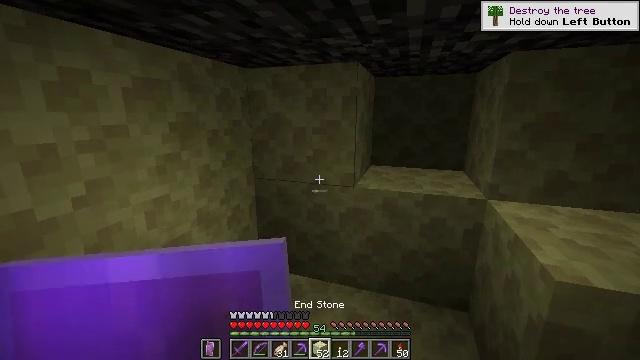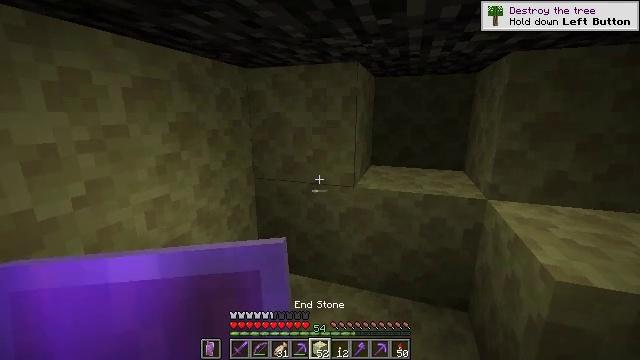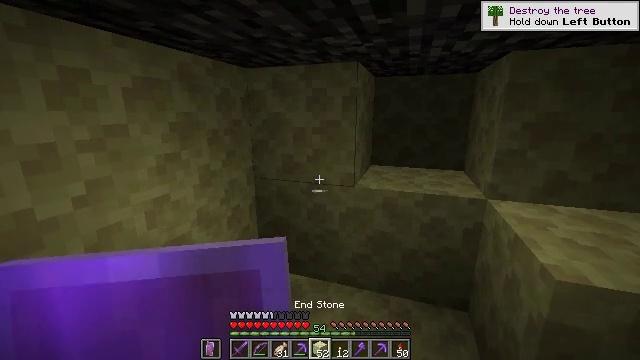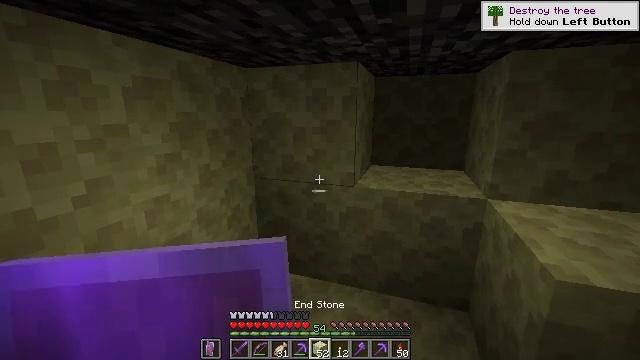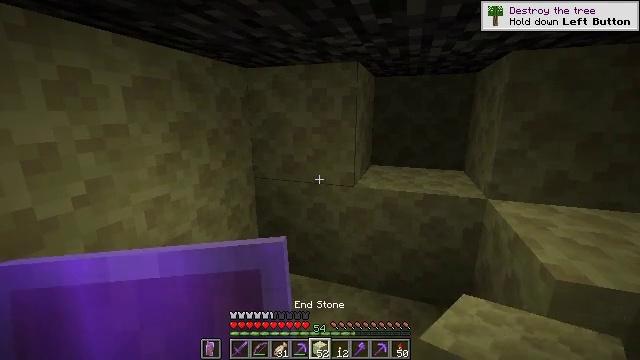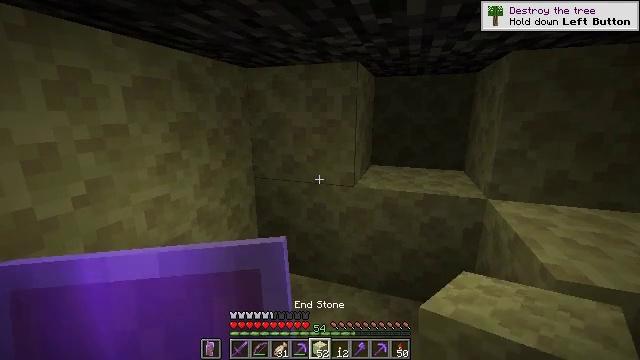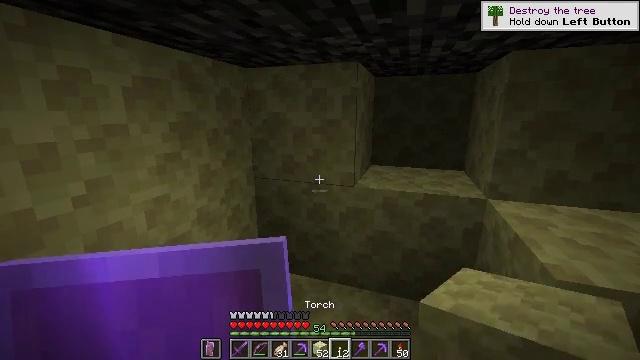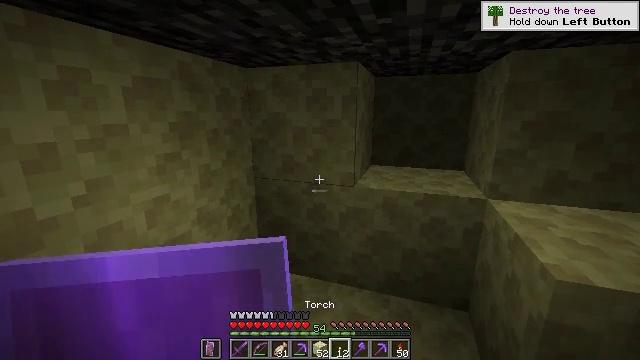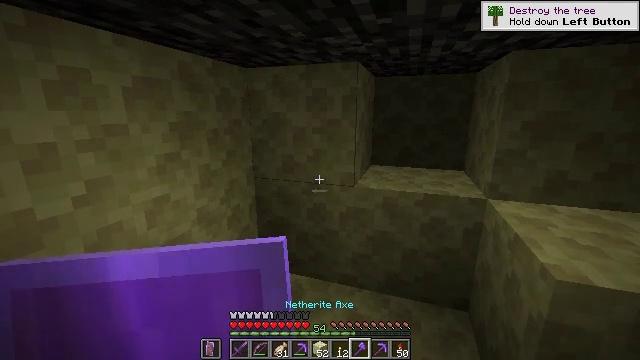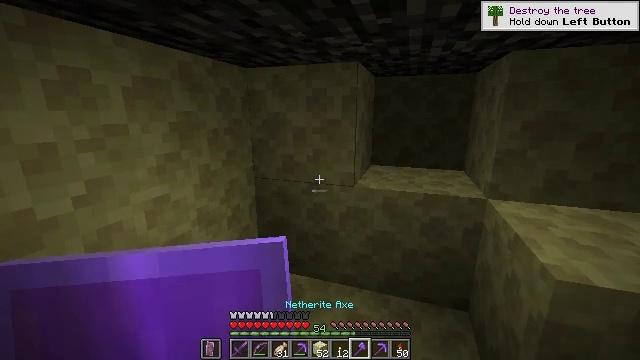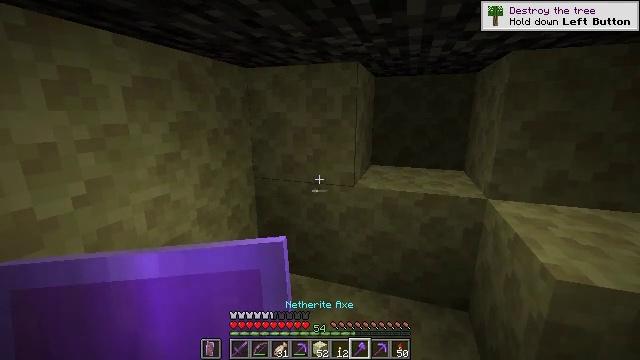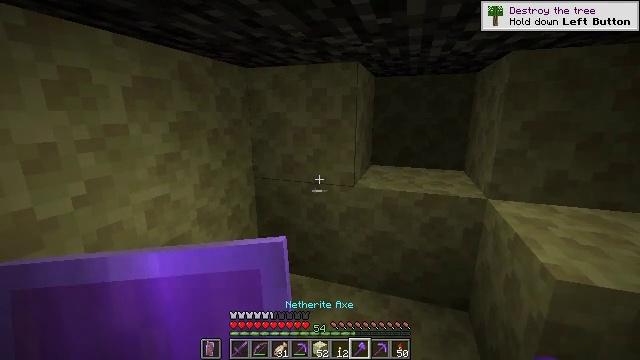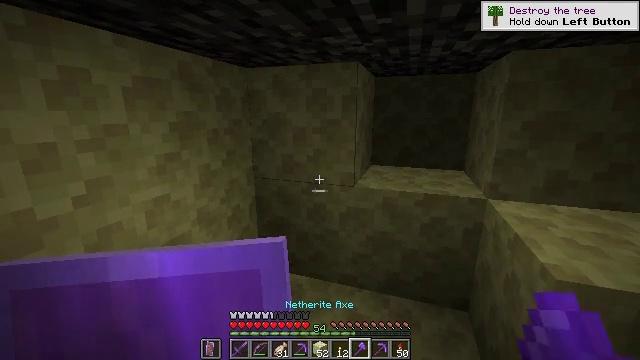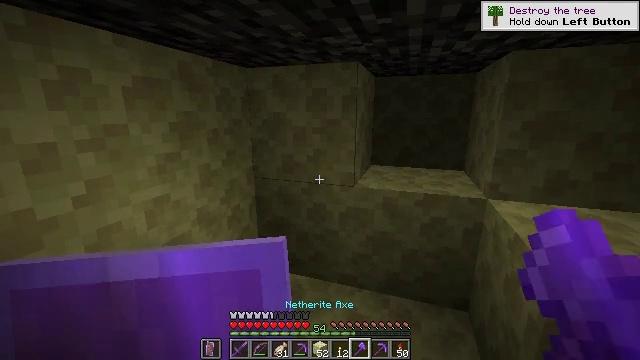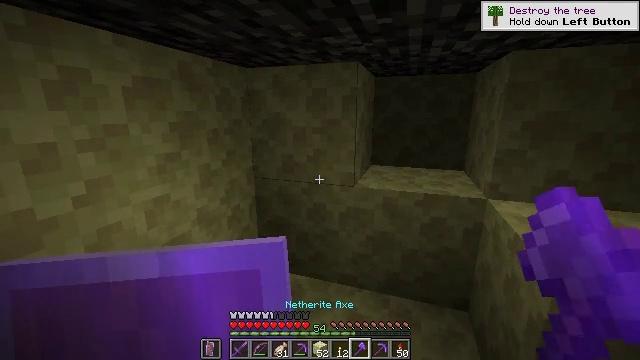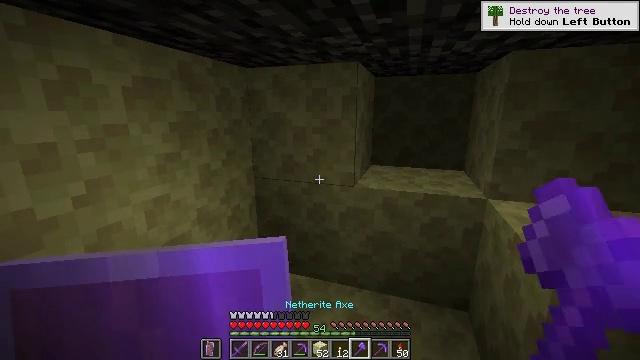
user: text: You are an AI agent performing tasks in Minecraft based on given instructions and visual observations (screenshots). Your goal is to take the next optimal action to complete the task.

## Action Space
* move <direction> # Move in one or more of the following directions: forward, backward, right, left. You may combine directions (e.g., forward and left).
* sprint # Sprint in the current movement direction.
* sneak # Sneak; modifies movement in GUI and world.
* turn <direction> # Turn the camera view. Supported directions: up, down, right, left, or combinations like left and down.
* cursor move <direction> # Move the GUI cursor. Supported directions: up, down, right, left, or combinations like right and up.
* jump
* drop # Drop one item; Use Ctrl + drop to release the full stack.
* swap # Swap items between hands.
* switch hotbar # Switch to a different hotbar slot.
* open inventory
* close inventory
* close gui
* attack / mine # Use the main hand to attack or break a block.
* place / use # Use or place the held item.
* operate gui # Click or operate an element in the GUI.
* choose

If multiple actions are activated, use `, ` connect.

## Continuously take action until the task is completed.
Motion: motion action
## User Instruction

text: Extract end stone with a pickaxe.
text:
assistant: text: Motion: no_op
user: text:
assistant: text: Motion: no_op
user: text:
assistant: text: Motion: no_op
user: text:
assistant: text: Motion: no_op
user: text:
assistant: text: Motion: no_op
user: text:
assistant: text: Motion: no_op
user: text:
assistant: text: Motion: no_op
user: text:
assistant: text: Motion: no_op
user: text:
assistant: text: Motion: no_op
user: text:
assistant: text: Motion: no_op
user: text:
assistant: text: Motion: no_op
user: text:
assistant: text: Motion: no_op
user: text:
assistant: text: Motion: no_op
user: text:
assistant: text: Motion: no_op
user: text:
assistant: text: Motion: no_op
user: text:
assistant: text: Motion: no_op
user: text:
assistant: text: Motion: no_op
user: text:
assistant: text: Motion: no_op
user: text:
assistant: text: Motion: no_op
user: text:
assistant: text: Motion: no_op
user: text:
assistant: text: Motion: no_op
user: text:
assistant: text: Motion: no_op
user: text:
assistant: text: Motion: turn left and up
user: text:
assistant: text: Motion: turn left
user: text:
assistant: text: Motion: no_op
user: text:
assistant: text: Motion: no_op
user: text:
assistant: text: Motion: no_op
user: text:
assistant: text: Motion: no_op
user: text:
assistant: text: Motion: no_op
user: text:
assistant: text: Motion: no_op